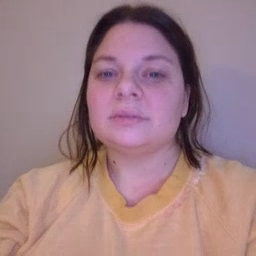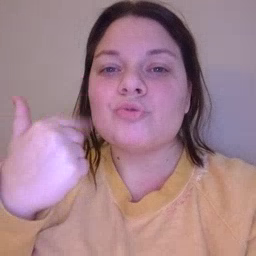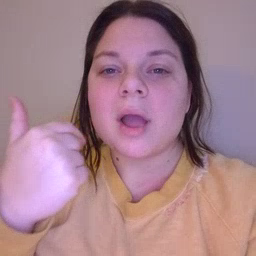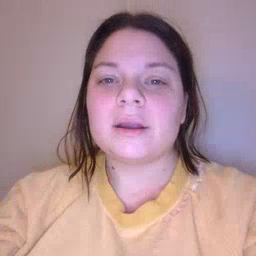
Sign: cry